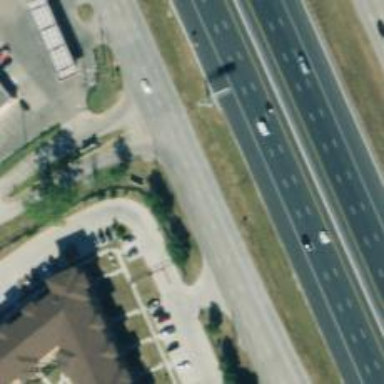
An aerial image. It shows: Secondary road with frontage road alongside.